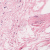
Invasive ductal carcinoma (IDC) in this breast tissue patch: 0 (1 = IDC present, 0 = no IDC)